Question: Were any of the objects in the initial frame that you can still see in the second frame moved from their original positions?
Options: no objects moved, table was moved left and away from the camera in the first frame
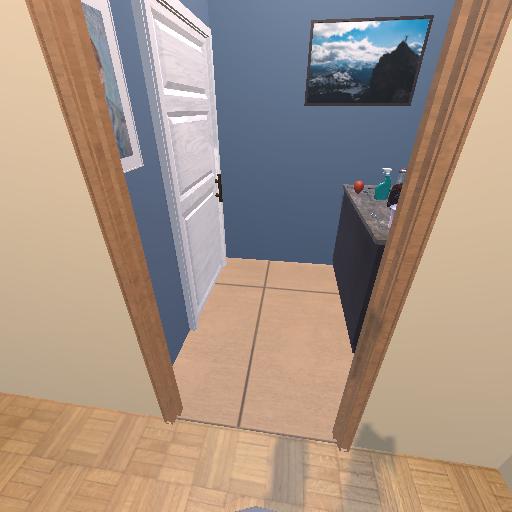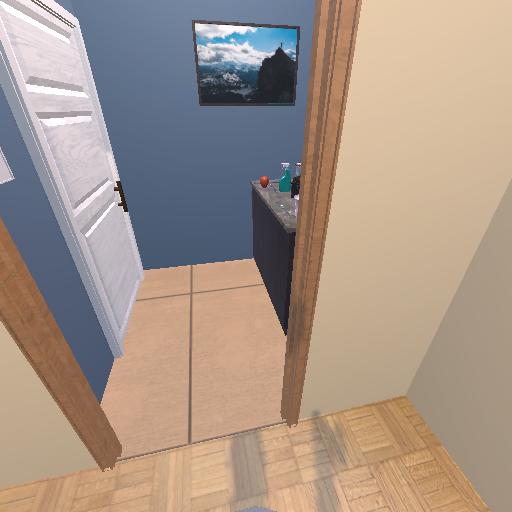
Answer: no objects moved